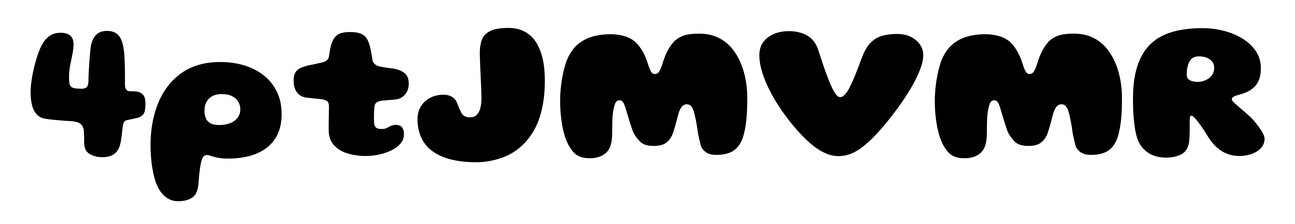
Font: Gluten_ExtraBold